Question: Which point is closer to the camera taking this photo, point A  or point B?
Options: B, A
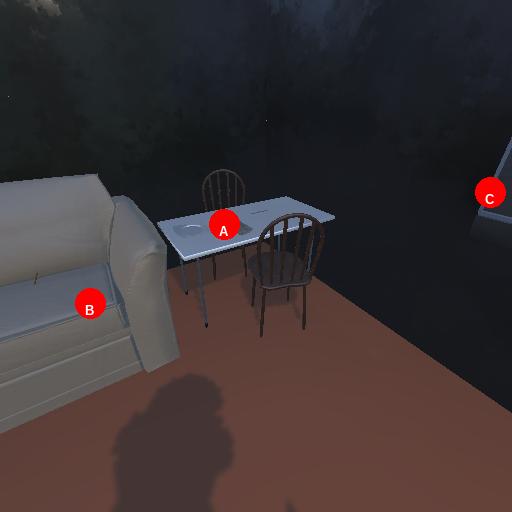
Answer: B